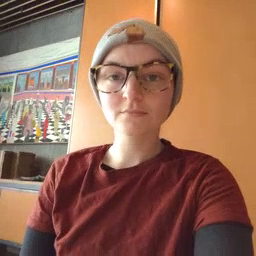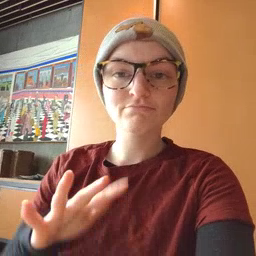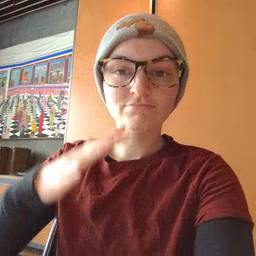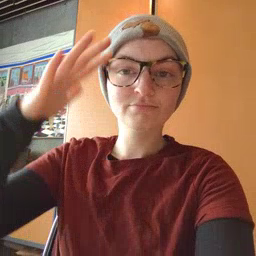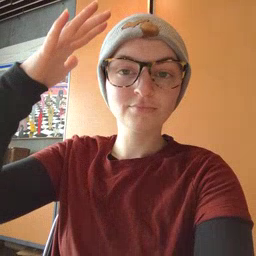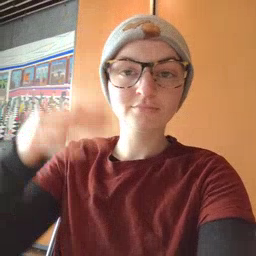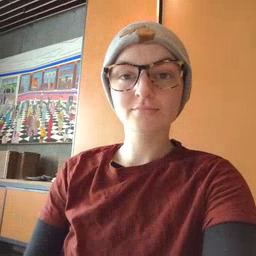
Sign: helicopter